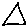
Label: triangle